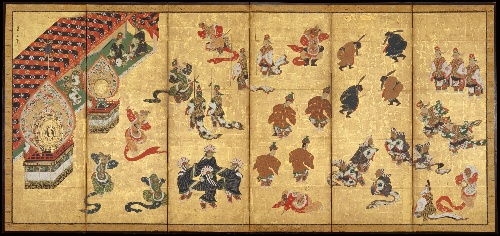
Artist: Kano Yasunobu
Artist bio: Japanese, 1614–1685
Object type: Screen
Classification: Paintings
Medium: Six-panel screen; ink, color, and gold on gilded paper
Culture: Japan
Period: Edo period (1615–1868)
Dimensions: Image: 69 3/8 in. × 12 ft. 2 3/8 in. (176.2 × 371.8 cm)
Department: Asian Art
Credit line: Gift of James L. Greenfield, in memory of Margaret Greenfield, 2000
Accession year: 2000
Repository: Metropolitan Museum of Art, New York, NY
Tags: Men|Dancers|Drums